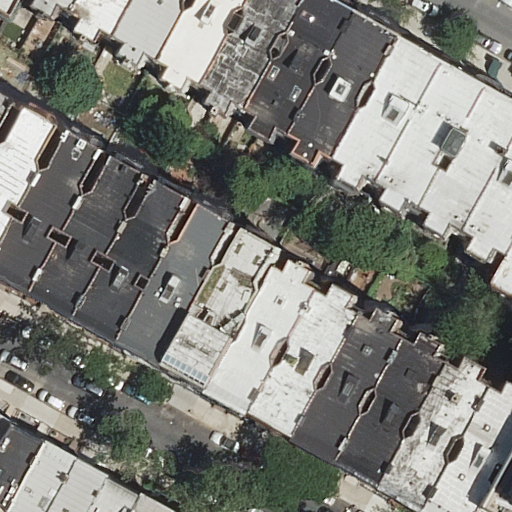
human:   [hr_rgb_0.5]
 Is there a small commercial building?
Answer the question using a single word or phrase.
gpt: no

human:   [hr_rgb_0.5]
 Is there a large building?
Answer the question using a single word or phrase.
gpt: yes

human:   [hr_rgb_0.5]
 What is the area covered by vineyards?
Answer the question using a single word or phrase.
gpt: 0m2

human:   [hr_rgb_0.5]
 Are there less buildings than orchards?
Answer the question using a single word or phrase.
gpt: no

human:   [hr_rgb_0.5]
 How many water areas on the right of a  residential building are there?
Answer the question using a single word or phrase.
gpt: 0

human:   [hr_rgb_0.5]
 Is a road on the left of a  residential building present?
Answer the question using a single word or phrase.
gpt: yes

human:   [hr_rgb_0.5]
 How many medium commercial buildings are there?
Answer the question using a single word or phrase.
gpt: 0

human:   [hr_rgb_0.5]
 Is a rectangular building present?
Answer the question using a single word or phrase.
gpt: yes

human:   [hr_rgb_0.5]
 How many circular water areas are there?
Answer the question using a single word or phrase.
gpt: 0

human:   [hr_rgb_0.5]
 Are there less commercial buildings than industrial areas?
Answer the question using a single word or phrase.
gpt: no

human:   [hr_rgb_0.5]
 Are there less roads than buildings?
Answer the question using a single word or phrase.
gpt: yes

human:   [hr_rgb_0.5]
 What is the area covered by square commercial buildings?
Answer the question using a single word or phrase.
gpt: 0m2

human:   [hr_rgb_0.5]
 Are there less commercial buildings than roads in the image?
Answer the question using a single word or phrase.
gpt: yes

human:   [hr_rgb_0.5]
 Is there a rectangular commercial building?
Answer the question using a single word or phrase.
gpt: no

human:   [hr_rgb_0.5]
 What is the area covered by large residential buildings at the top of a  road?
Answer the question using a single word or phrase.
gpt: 670m2

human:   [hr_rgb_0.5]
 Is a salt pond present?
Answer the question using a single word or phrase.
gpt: no

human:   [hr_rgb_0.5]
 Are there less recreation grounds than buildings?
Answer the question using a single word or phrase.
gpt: yes

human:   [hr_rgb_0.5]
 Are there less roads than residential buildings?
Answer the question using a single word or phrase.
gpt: yes

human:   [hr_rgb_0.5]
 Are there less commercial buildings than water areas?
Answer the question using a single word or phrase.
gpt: no

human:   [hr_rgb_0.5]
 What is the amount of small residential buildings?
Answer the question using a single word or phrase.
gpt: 9

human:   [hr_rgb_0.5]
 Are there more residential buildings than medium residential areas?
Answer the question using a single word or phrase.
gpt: yes

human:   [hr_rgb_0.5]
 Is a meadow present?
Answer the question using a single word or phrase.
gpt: no

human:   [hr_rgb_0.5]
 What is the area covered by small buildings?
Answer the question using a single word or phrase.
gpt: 302m2

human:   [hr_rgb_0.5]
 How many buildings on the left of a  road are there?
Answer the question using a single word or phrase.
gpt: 25

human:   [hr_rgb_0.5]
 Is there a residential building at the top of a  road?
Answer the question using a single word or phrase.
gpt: yes

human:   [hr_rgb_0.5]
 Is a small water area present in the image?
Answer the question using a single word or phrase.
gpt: no

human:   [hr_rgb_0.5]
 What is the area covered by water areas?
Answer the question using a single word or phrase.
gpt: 0m2

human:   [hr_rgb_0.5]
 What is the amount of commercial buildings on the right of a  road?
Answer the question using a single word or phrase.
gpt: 0

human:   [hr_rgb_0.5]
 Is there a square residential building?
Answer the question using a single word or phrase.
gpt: no

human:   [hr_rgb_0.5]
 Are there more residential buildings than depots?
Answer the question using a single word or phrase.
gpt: yes

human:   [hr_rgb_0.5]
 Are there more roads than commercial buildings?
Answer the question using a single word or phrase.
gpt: yes

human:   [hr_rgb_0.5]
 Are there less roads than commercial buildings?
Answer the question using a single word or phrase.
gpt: no

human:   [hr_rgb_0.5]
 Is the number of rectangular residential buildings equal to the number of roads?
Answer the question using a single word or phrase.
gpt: no

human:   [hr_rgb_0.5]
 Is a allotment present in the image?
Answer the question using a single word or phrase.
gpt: no

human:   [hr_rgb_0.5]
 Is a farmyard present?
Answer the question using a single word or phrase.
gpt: no

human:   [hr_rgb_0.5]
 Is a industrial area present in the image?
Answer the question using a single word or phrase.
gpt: no